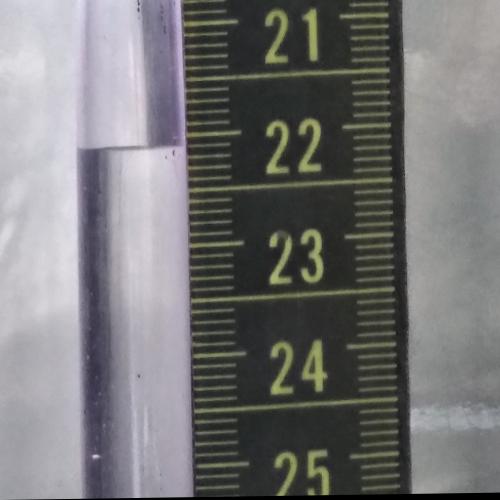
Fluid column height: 22.1 cm